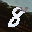
Label: 8